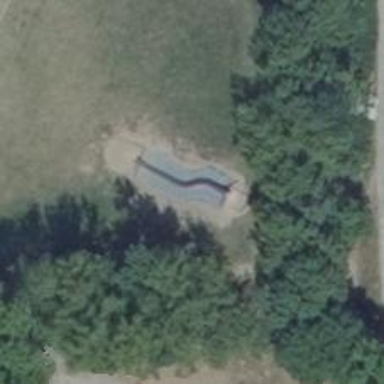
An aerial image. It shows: Playground featuring slide.